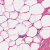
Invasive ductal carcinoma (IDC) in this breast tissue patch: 0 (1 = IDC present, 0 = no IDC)